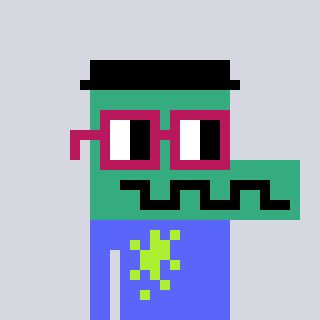
a pixel art character with square dark red glasses, a crocodile-shaped head and a purple-colored body on a cool background